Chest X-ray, AP view. Patient: 51 years old, sex M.
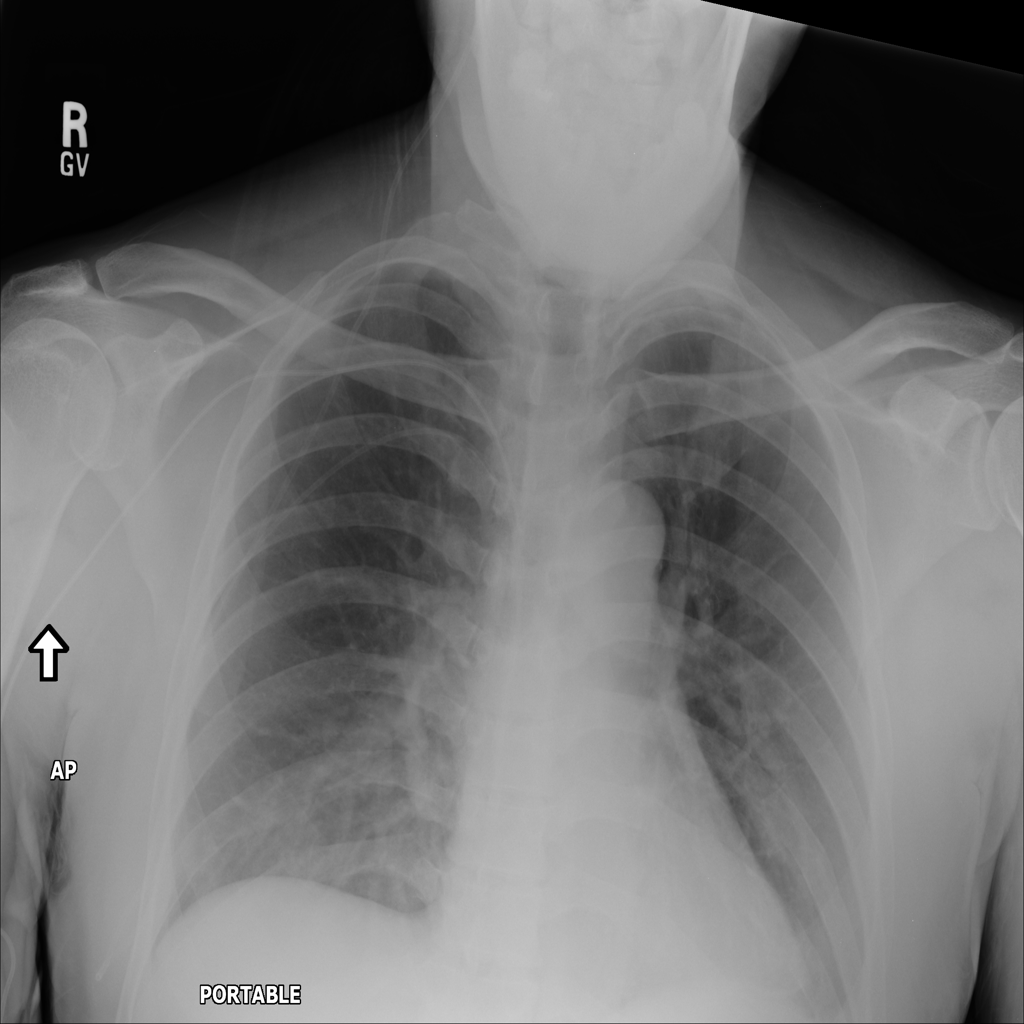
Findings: Effusion, Infiltration, Pneumonia